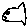
Label: fish